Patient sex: M
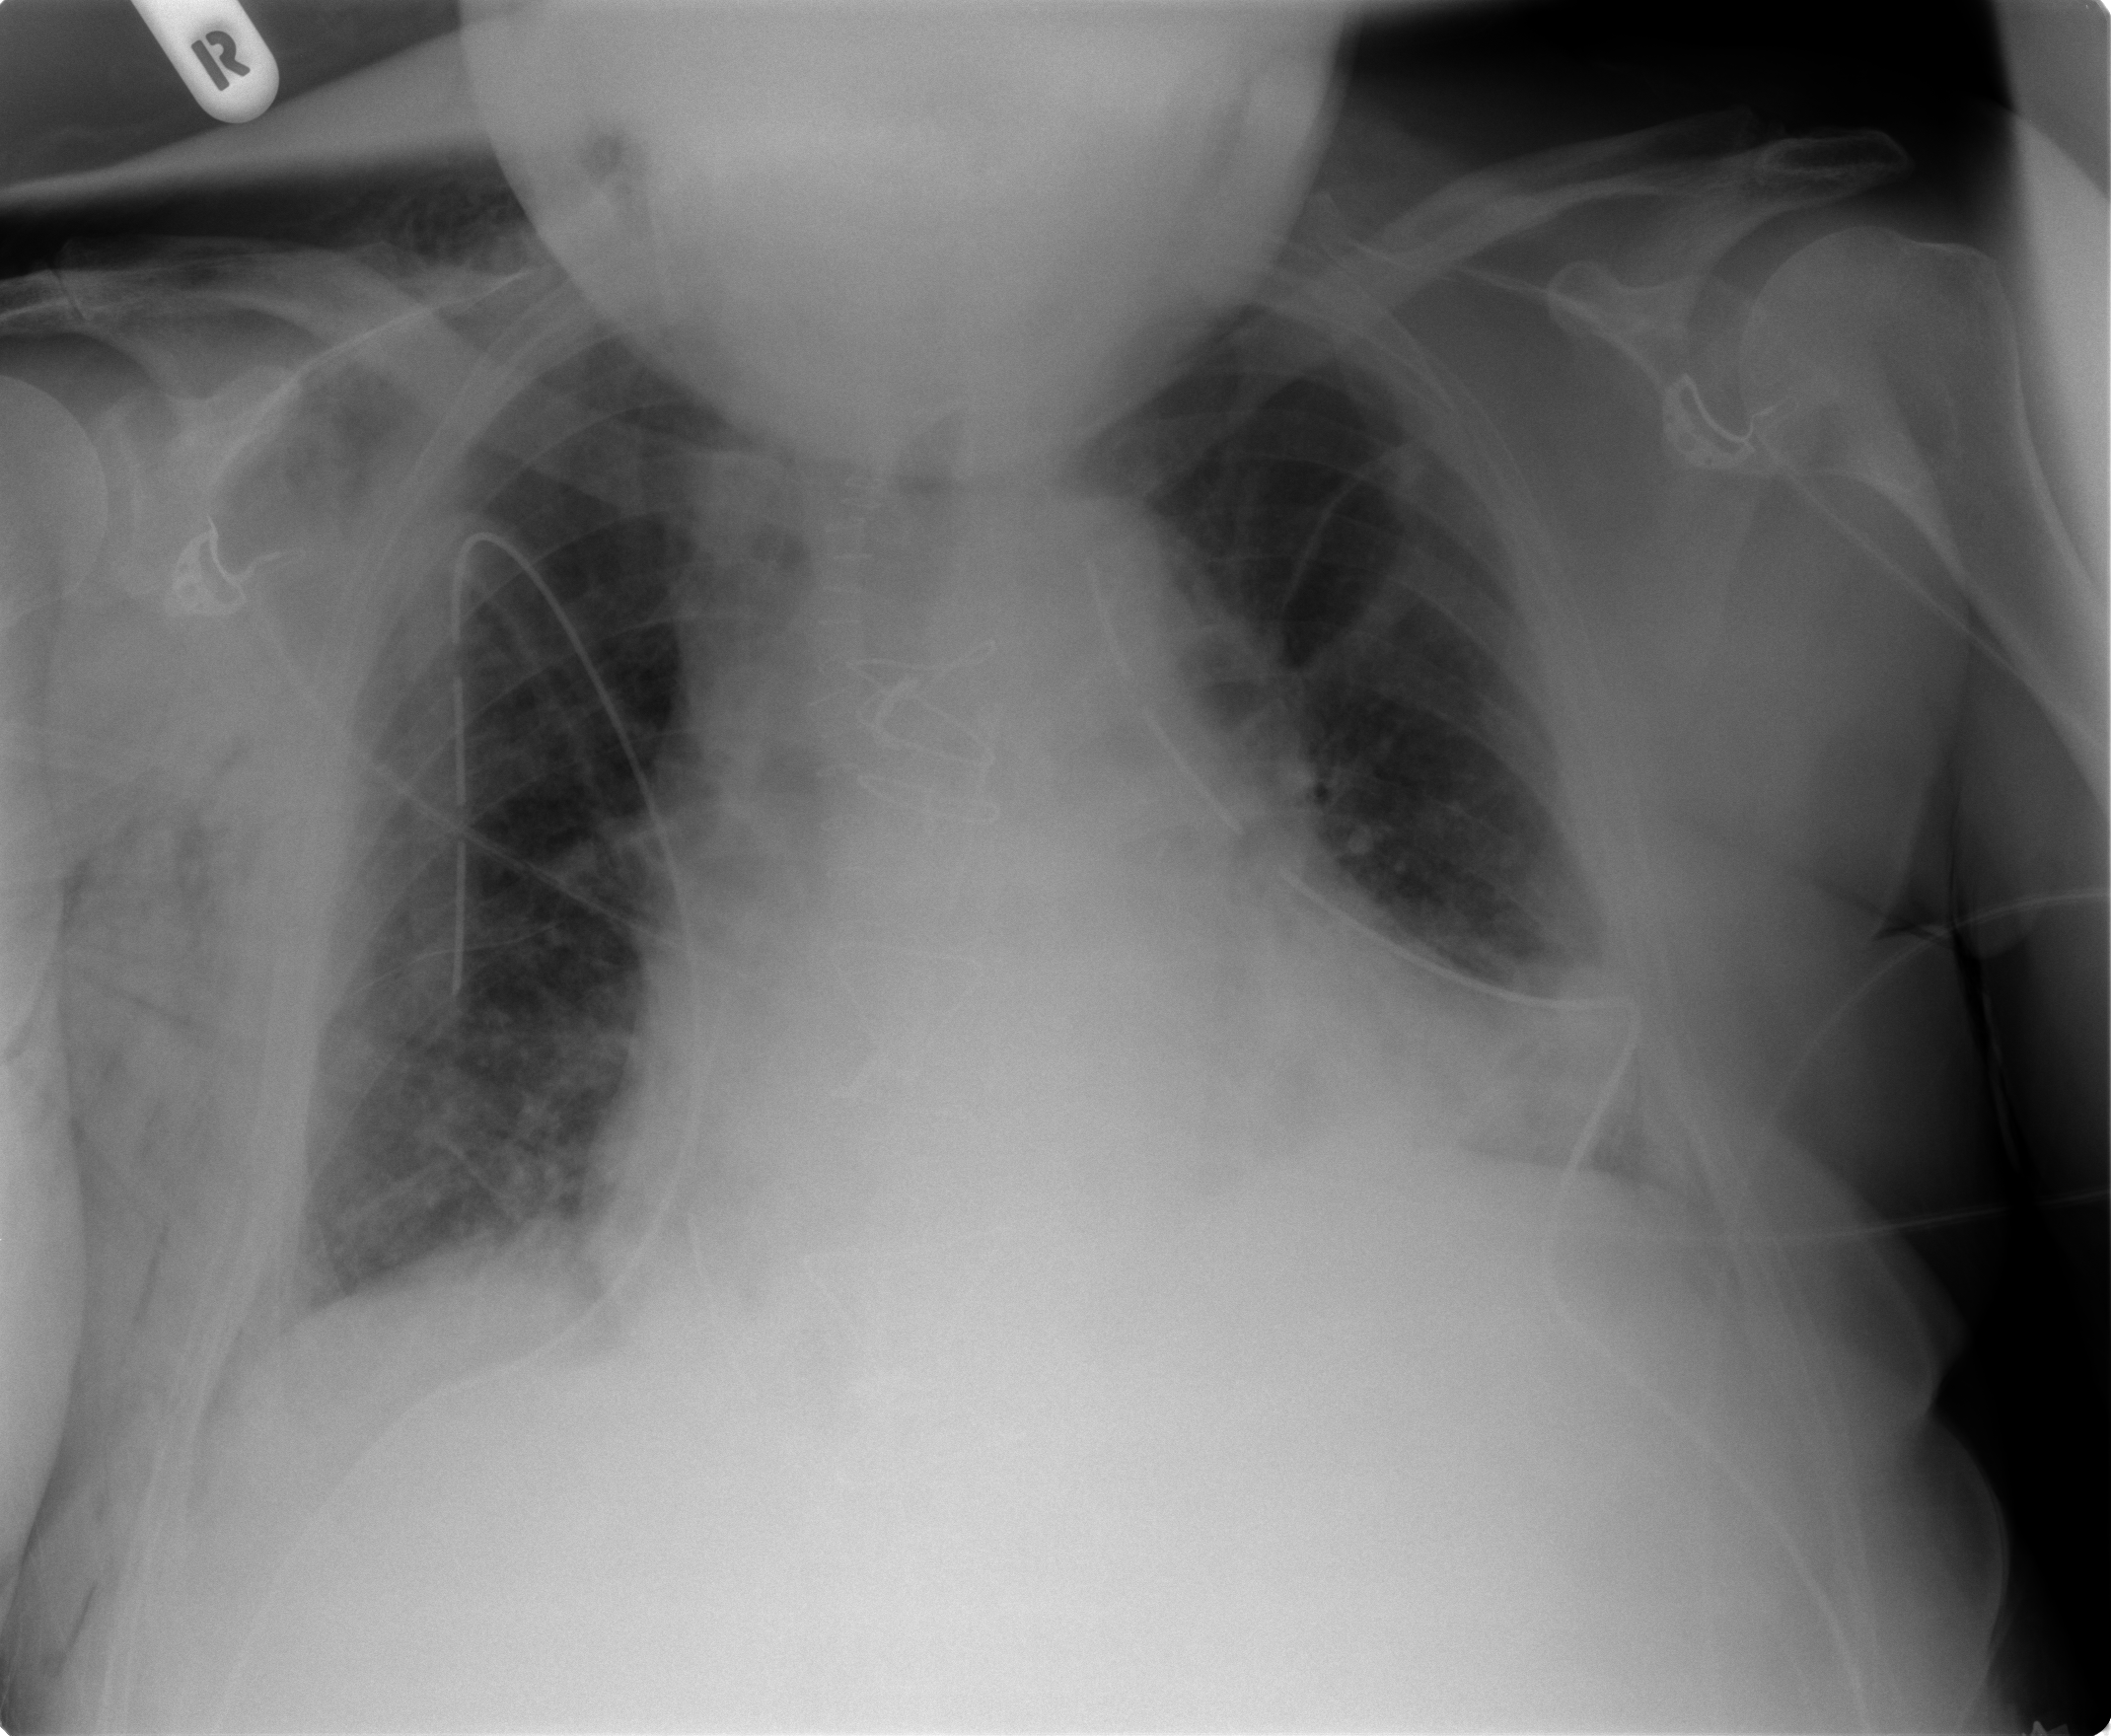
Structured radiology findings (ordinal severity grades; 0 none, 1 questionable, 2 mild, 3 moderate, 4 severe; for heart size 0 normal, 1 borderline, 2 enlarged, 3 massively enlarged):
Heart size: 1
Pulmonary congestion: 0
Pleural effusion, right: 1
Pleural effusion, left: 1
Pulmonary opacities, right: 0
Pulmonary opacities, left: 2
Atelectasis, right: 2
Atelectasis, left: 2